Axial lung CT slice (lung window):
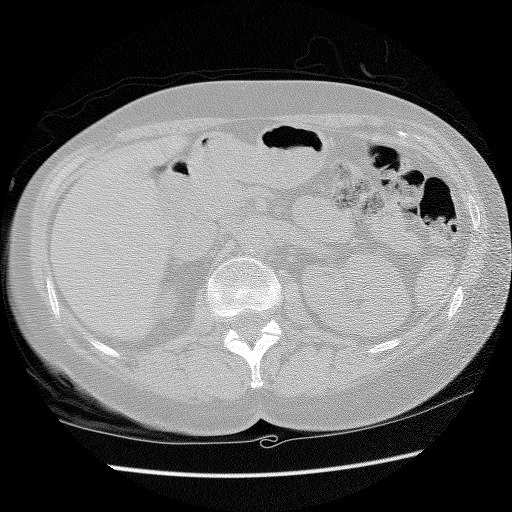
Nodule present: no